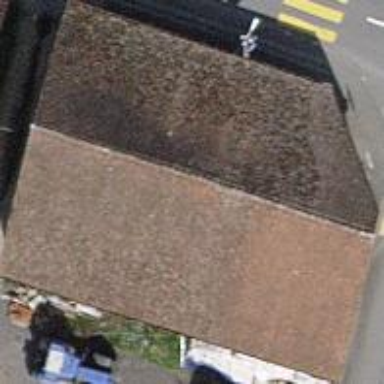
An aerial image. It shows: Shed building.